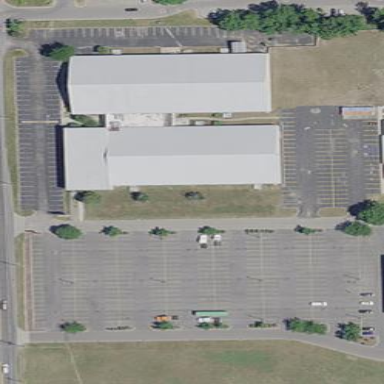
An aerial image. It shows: Building used as fitness center.